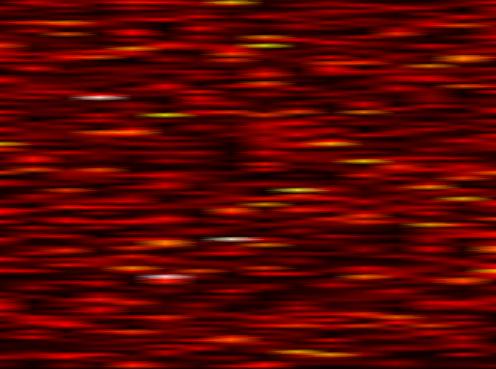
Label: UFMC